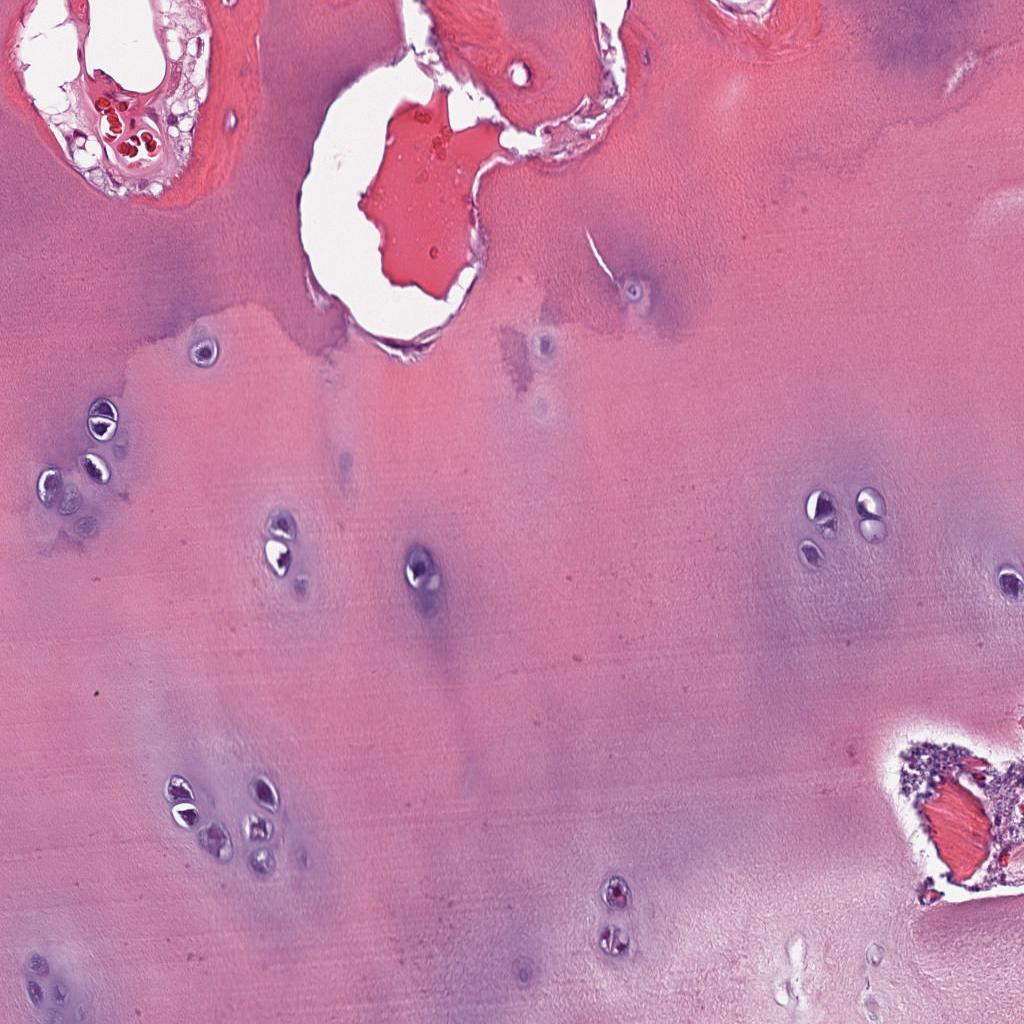
Label: Non-Tumor